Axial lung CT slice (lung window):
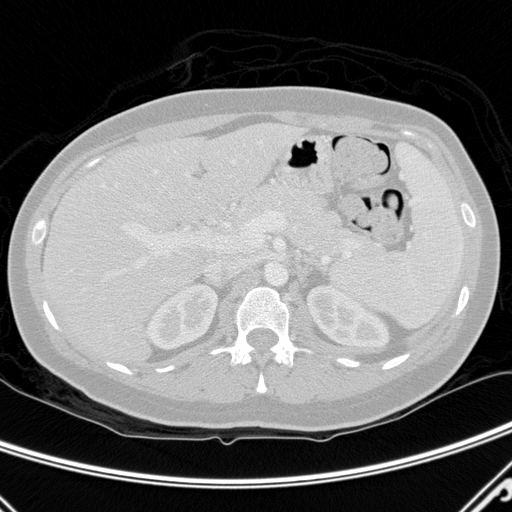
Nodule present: no